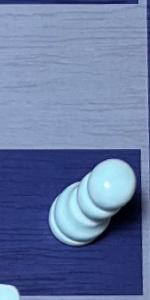
Label: Pawn_White